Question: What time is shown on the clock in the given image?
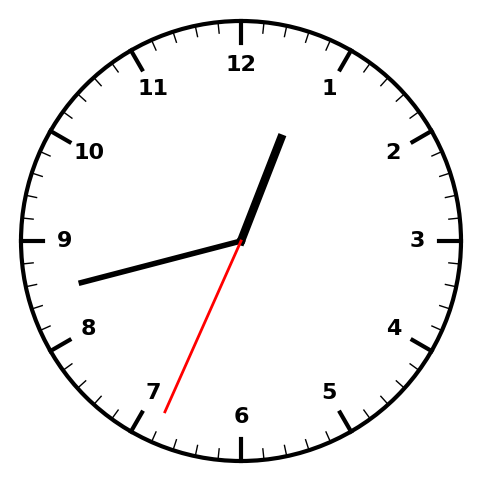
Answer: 12:42:34